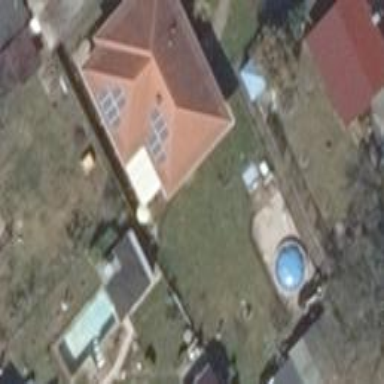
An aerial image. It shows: Detached building with hipped roof shape.